Aerial crown-view tile of a tropical tree (Barro Colorado Island, Panama), acquired 20250124:
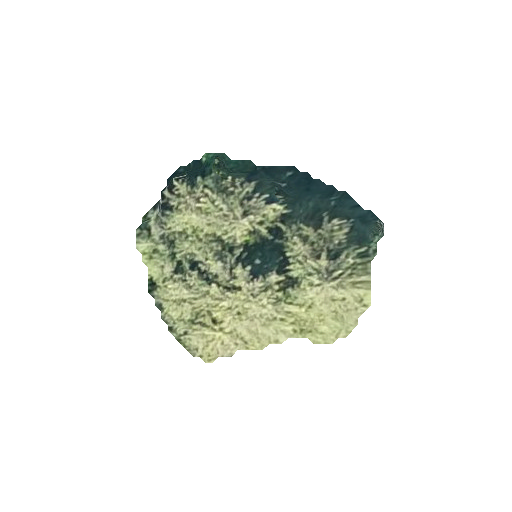
Species: Quararibea stenophylla
GBIF accepted scientific name: Quararibea stenophylla
Crown area: 55.524 m²